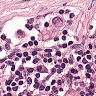
Metastatic tissue present: no